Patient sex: F
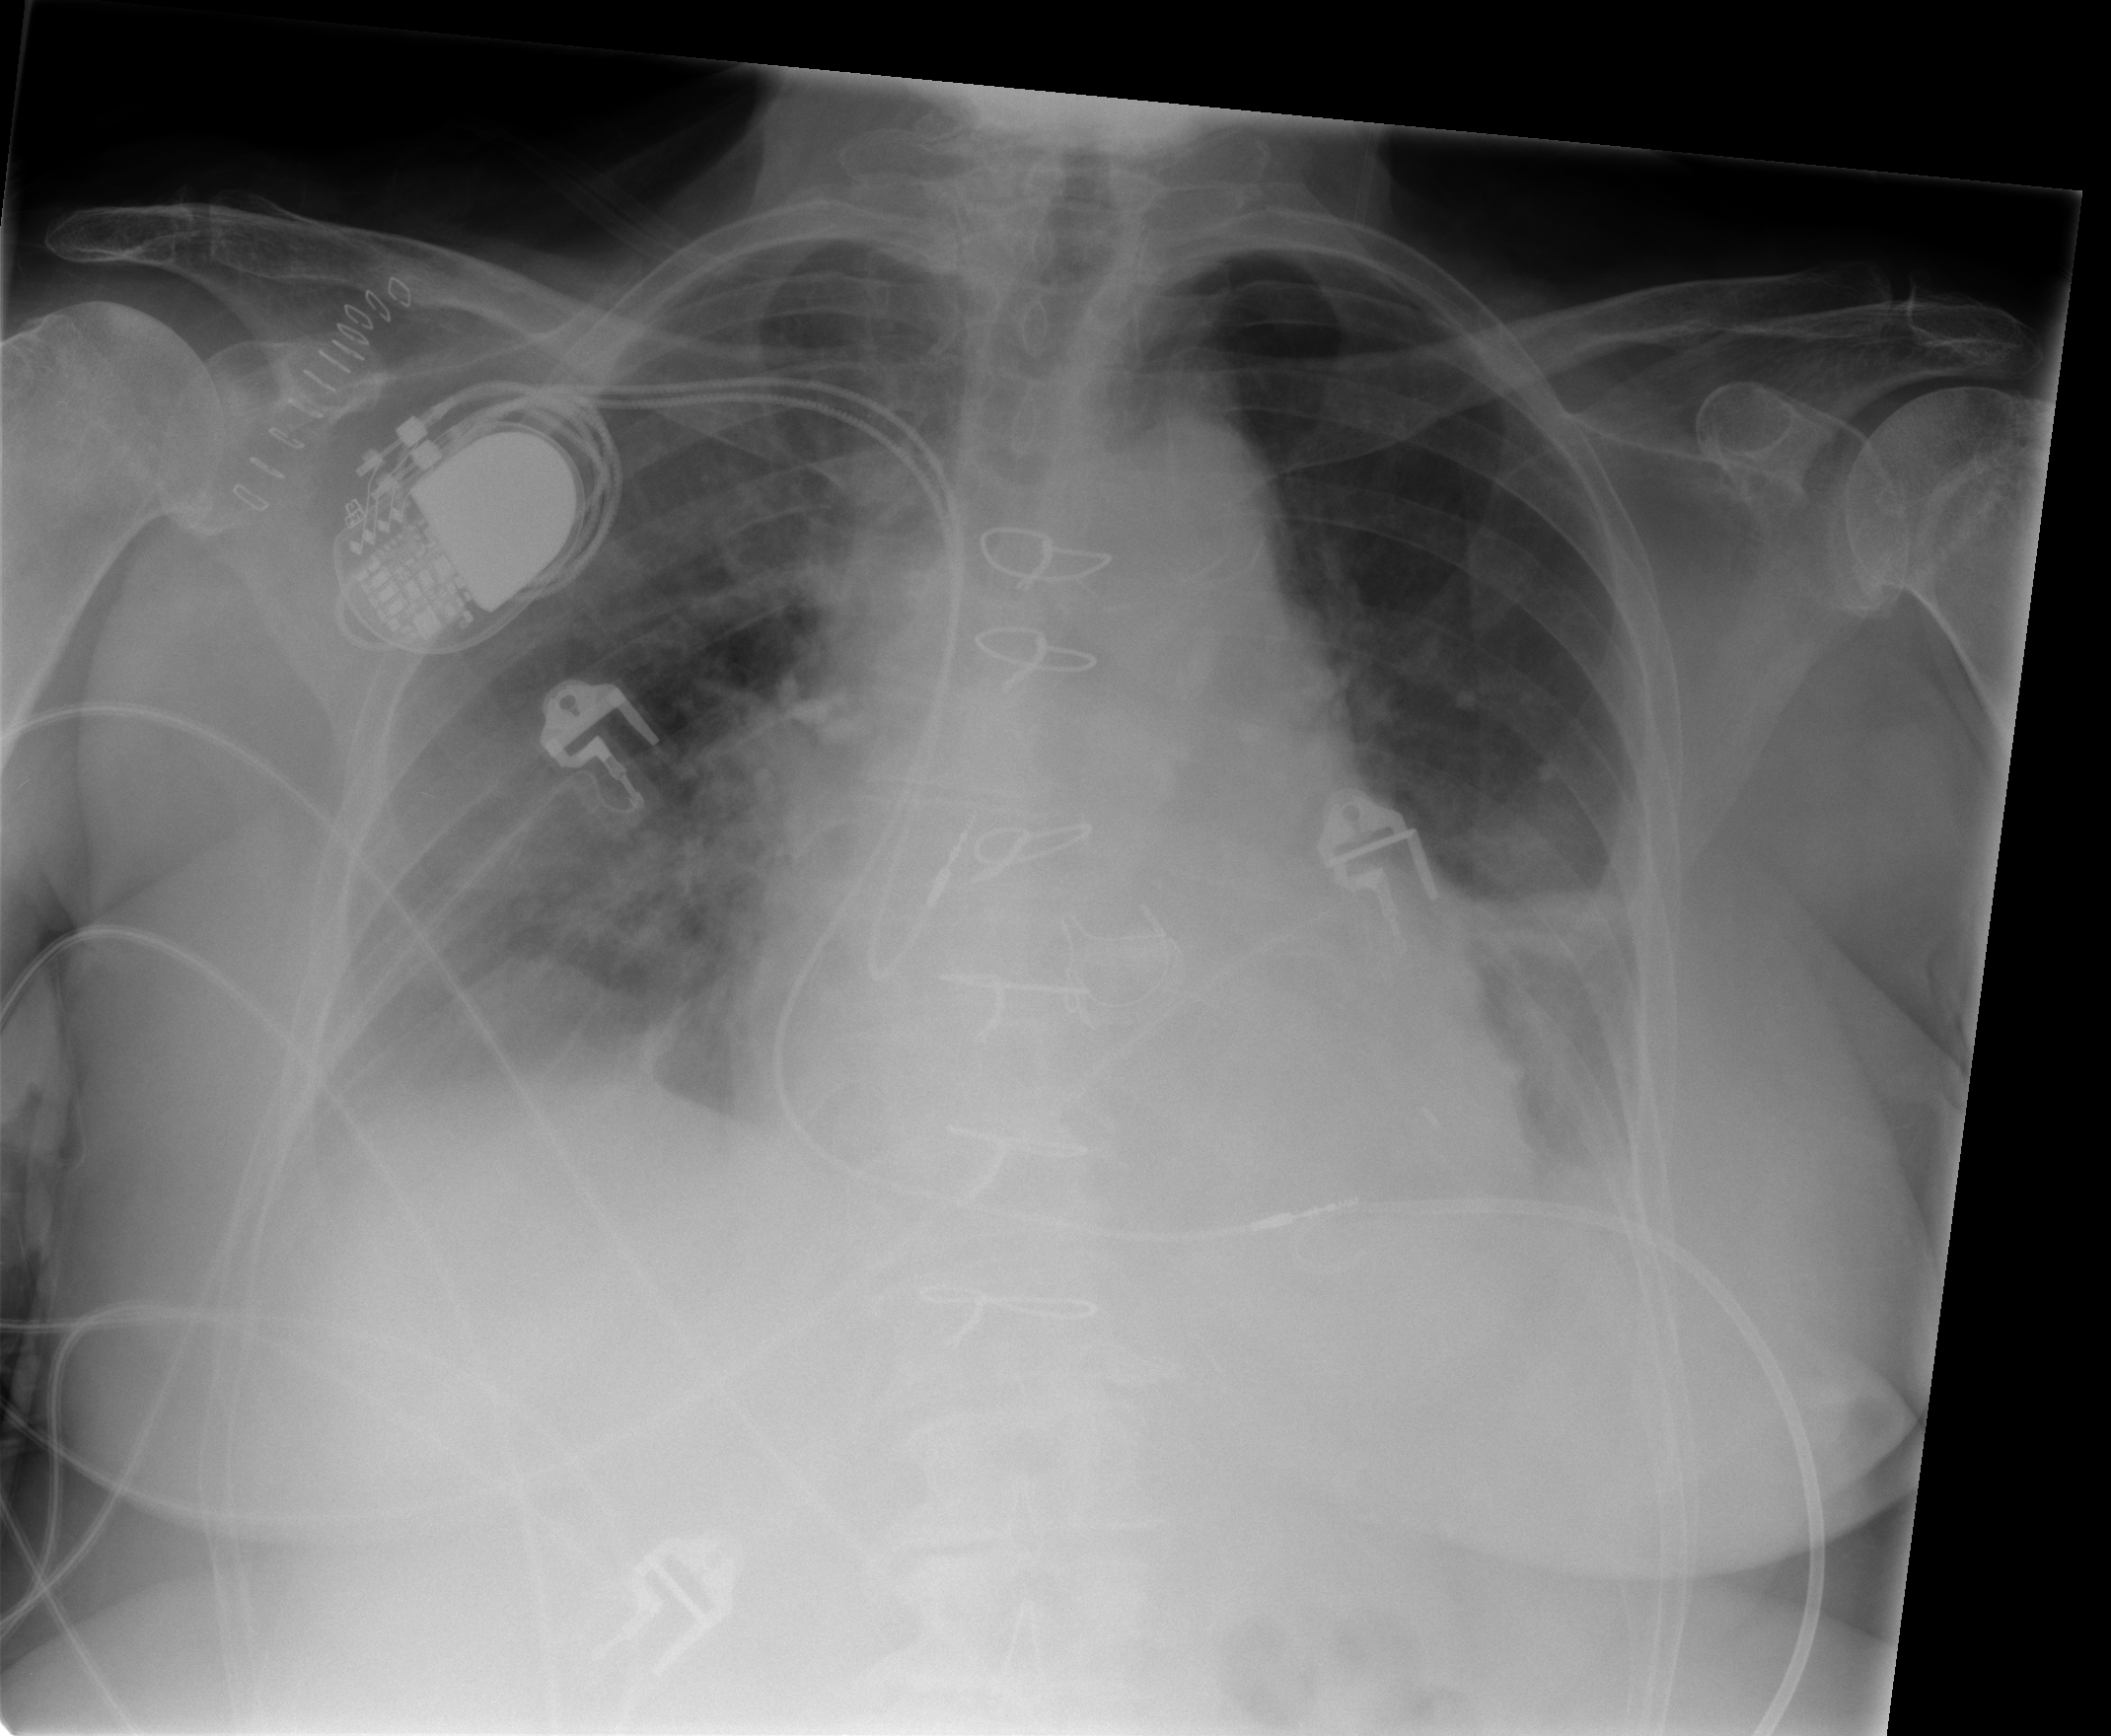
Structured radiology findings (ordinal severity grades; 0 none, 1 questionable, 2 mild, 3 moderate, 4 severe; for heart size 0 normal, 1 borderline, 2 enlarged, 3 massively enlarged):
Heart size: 2
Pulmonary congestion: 0
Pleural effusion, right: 2
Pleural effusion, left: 2
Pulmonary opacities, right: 1
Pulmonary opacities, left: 0
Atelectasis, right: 2
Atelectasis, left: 2